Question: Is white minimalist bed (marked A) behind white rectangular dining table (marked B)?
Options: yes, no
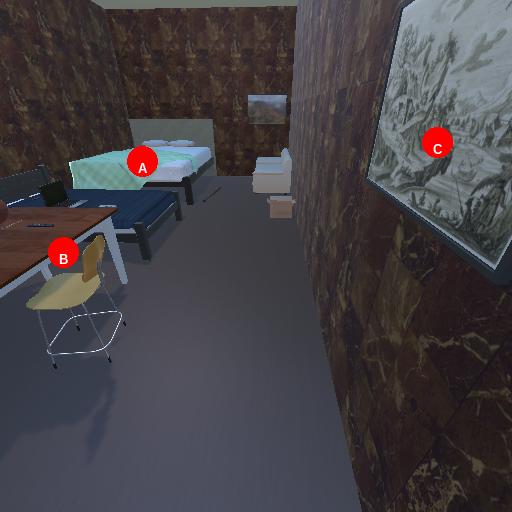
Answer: yes